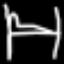
Label: bed